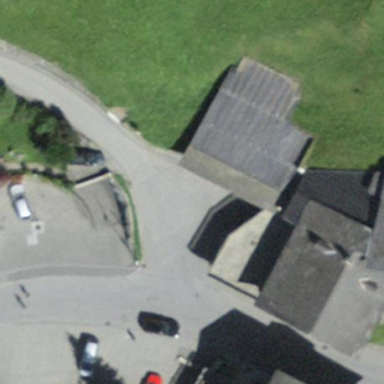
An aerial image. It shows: Garage.